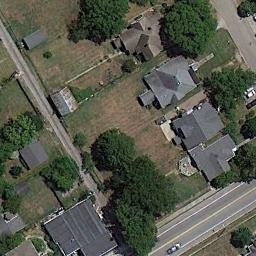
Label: medium_residential